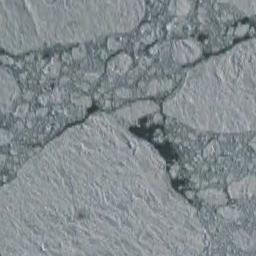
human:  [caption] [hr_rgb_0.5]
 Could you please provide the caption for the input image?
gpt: There are sea ice of different shapes and sizes .

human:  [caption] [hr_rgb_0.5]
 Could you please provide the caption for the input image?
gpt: A lot of small pieces of sea ice floats between several large pieces of sea ice .

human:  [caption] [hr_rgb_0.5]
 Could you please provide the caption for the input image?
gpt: There are many ice on the deep green sea .

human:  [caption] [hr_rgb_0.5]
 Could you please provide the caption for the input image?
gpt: Countless ice cubes of various sizes are tightly connected into a large piece floating on the deep blue sea and covering the sea .

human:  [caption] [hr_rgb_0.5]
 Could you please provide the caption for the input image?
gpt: There are many sea ice linked into sheets .